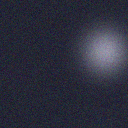
Screen state: off